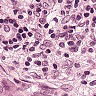
Metastatic tissue present: yes